Aerial crown-view tile of a tropical tree (Barro Colorado Island, Panama), acquired 20250915:
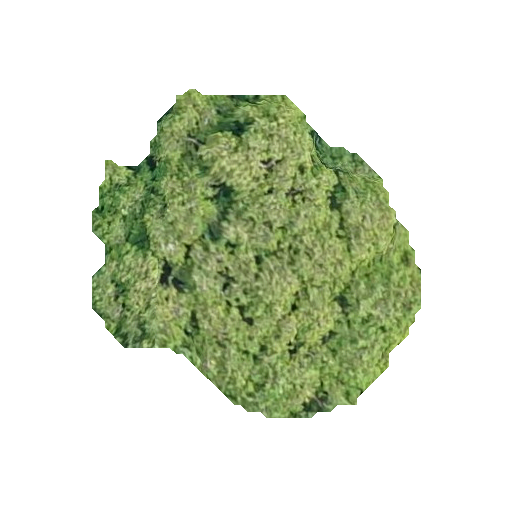
Species: Quararibea asterolepis
GBIF accepted scientific name: Quararibea asterolepis
Crown area: 110.464 m²